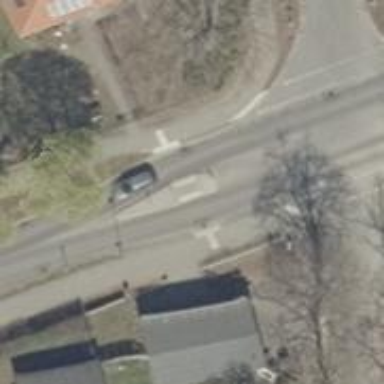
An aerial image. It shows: Unmarked crossing with pedestrian island.